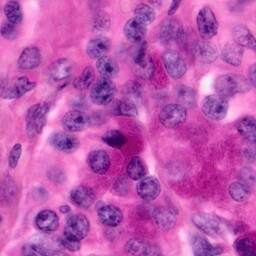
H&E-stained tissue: Pancreatic